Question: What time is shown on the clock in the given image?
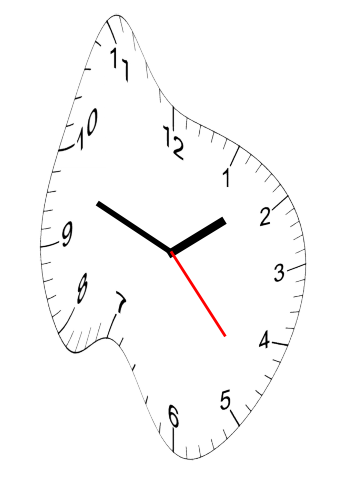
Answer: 01:48:23